Field crop: tomato
Growth stage: 2
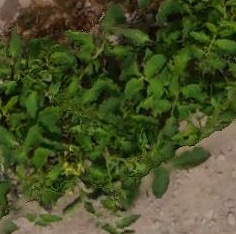
Species: tomato